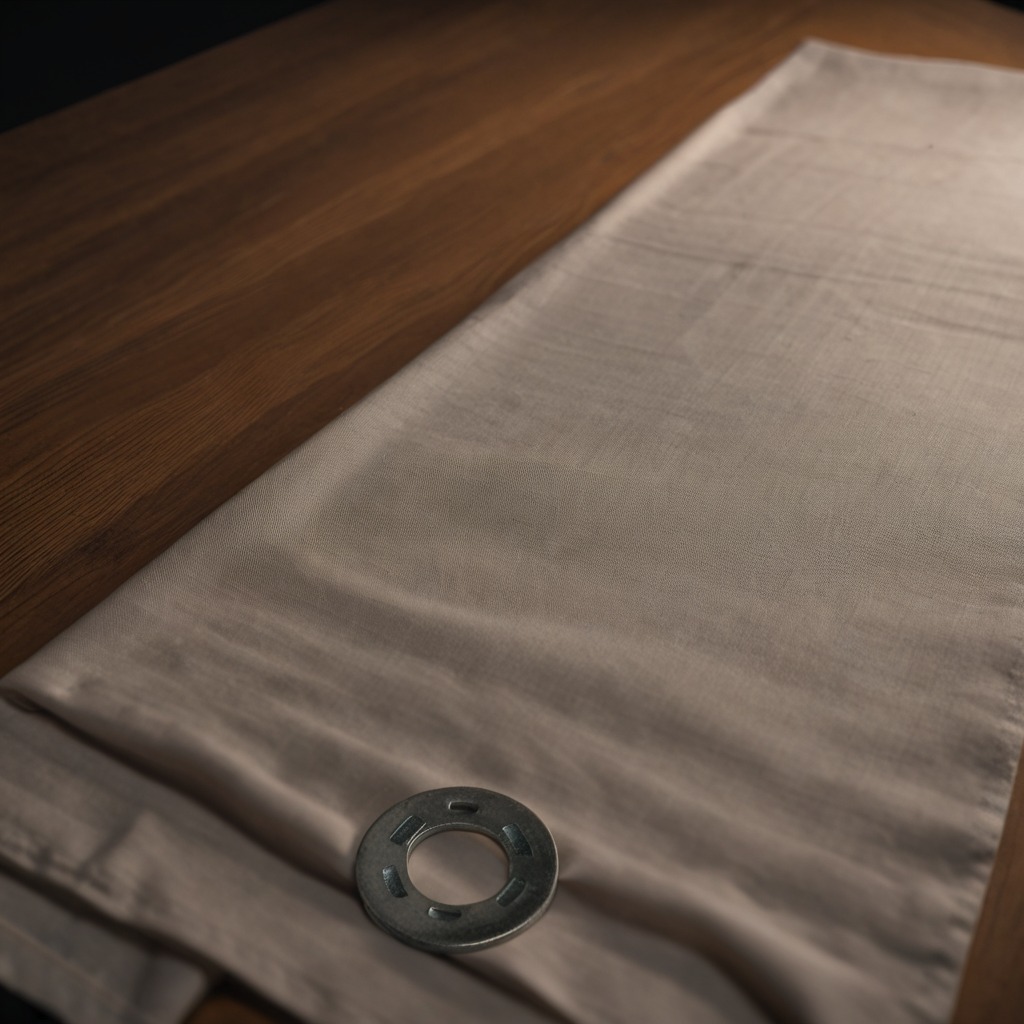
A flat metal washer is lying on the wooden table.